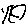
Label: tree